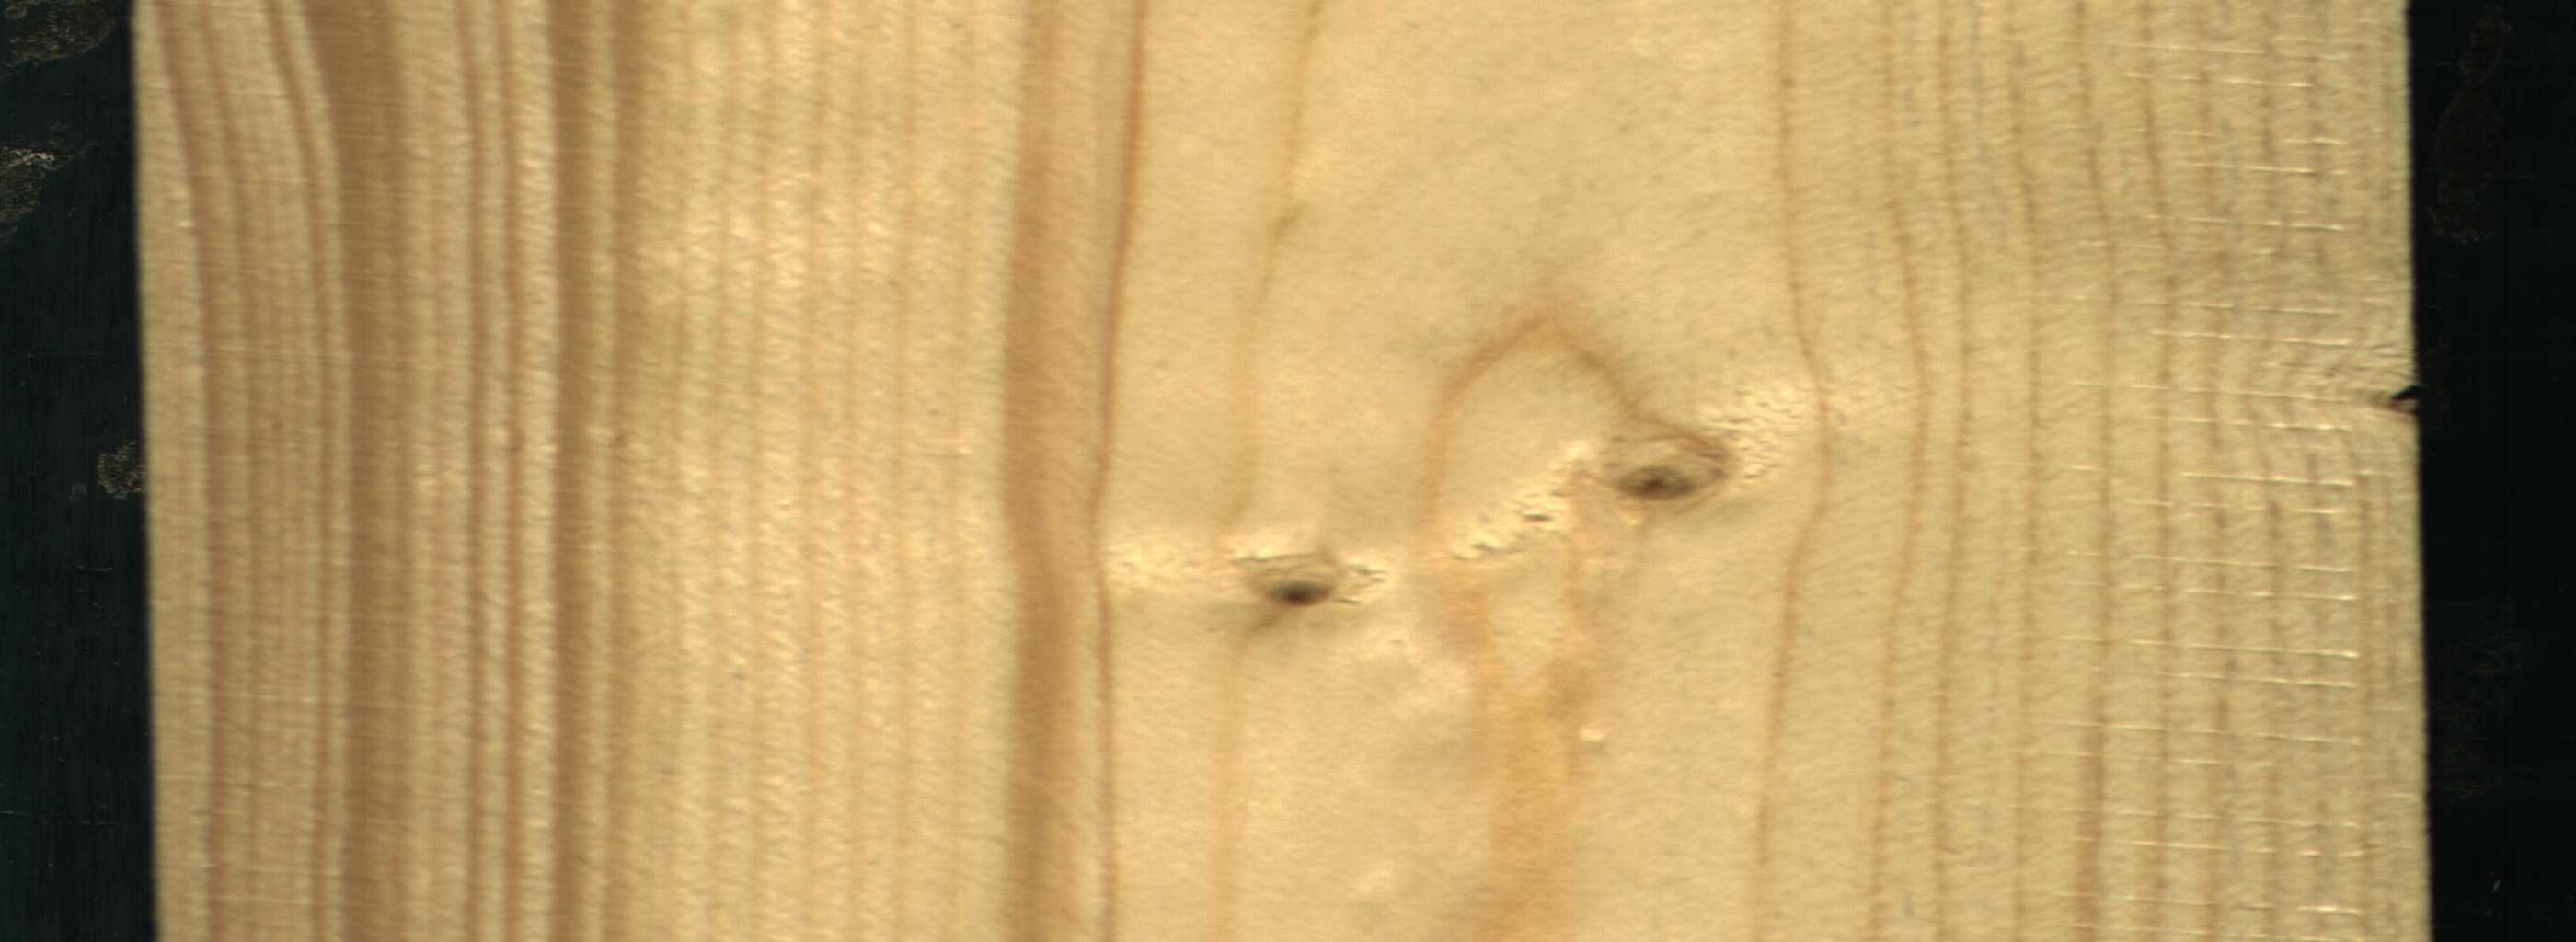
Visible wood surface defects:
Quartzity
Live_Knot
Live_Knot